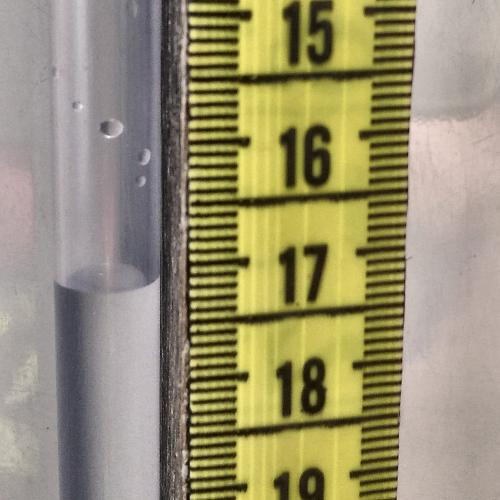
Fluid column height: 17.1 cm